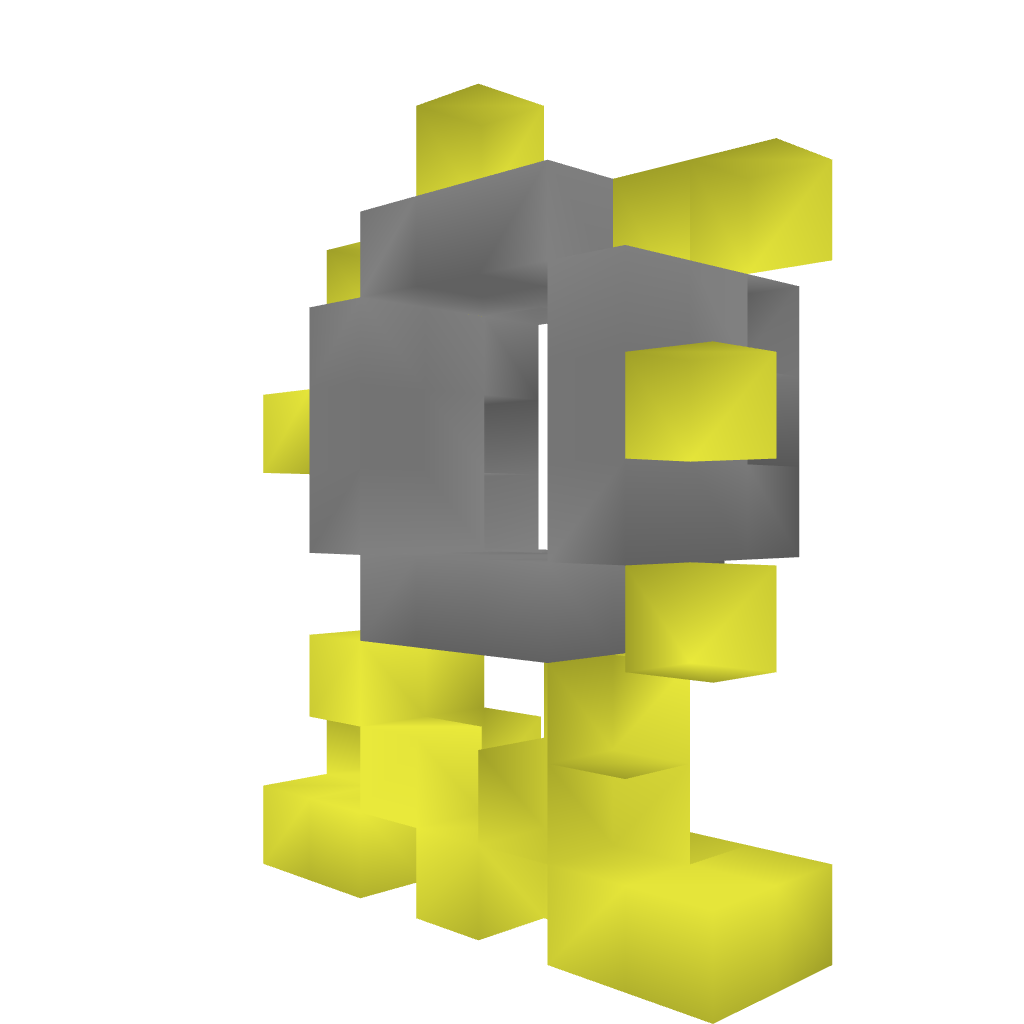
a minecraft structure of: Door 3x3 bad low quality